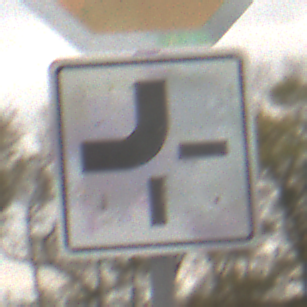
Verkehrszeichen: VerlaufVorfahrtsstrasse2
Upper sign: Stop
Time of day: MorningAfternoon
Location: Outdoor (Nature)
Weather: Overcast
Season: NotSpecified
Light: Natural